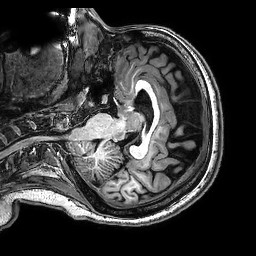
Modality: T1w
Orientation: axial
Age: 25
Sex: female
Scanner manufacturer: philips
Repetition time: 0.008139 s
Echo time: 0.00374 s